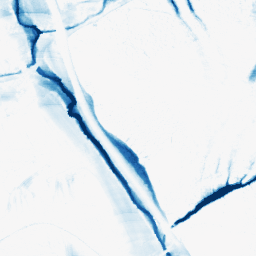
Category: morphological
Decomposition family: morphological_ellipse
Decomposition parameters: operation: closing
width: 10
height: 50
Upsampling method: lanczos
Upsampling parameters: scale: 8
Upsampling scale: 8